Question: In my Zend application there is a layout file used in multiple modules. Now i need to retrieve data from database (table gateway) and display on layout. Then it should appear across all the modules.
How do i achieve that ?

Ex -
'''
<?php echo $user_name; ?>
'''
Value for $user_name should be taken from database and pass to layout file.
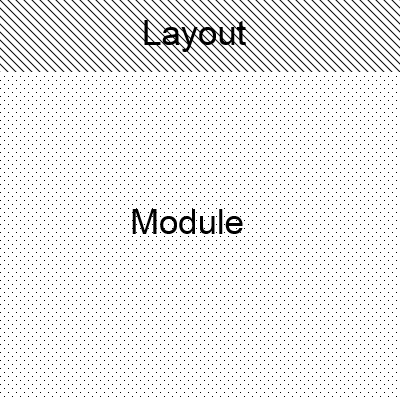
Answer: you dont have to set it in every controller. You could just attach it to a layout variable in your module.php.
'''
public function onBootstrap(MvcEvent $e)
{
$sm = $e->getApplication()->getServiceManager();
$tableWhatever = $sm->get('tableWhatever');
$viewModel = $e->getApplication()->getMvcEvent()->getViewModel();
$viewModel->userName = $tableWhatever->getUserName();
}
'''
Depending on the zf2 version you may have to access the variable in your layout like so:
'''
$this->layout()->userName;
'''
You also have the possibility to extend the 'AbstractActionController' and add the layout variables trough that. I usually just go with the quick onBootstrap method though.